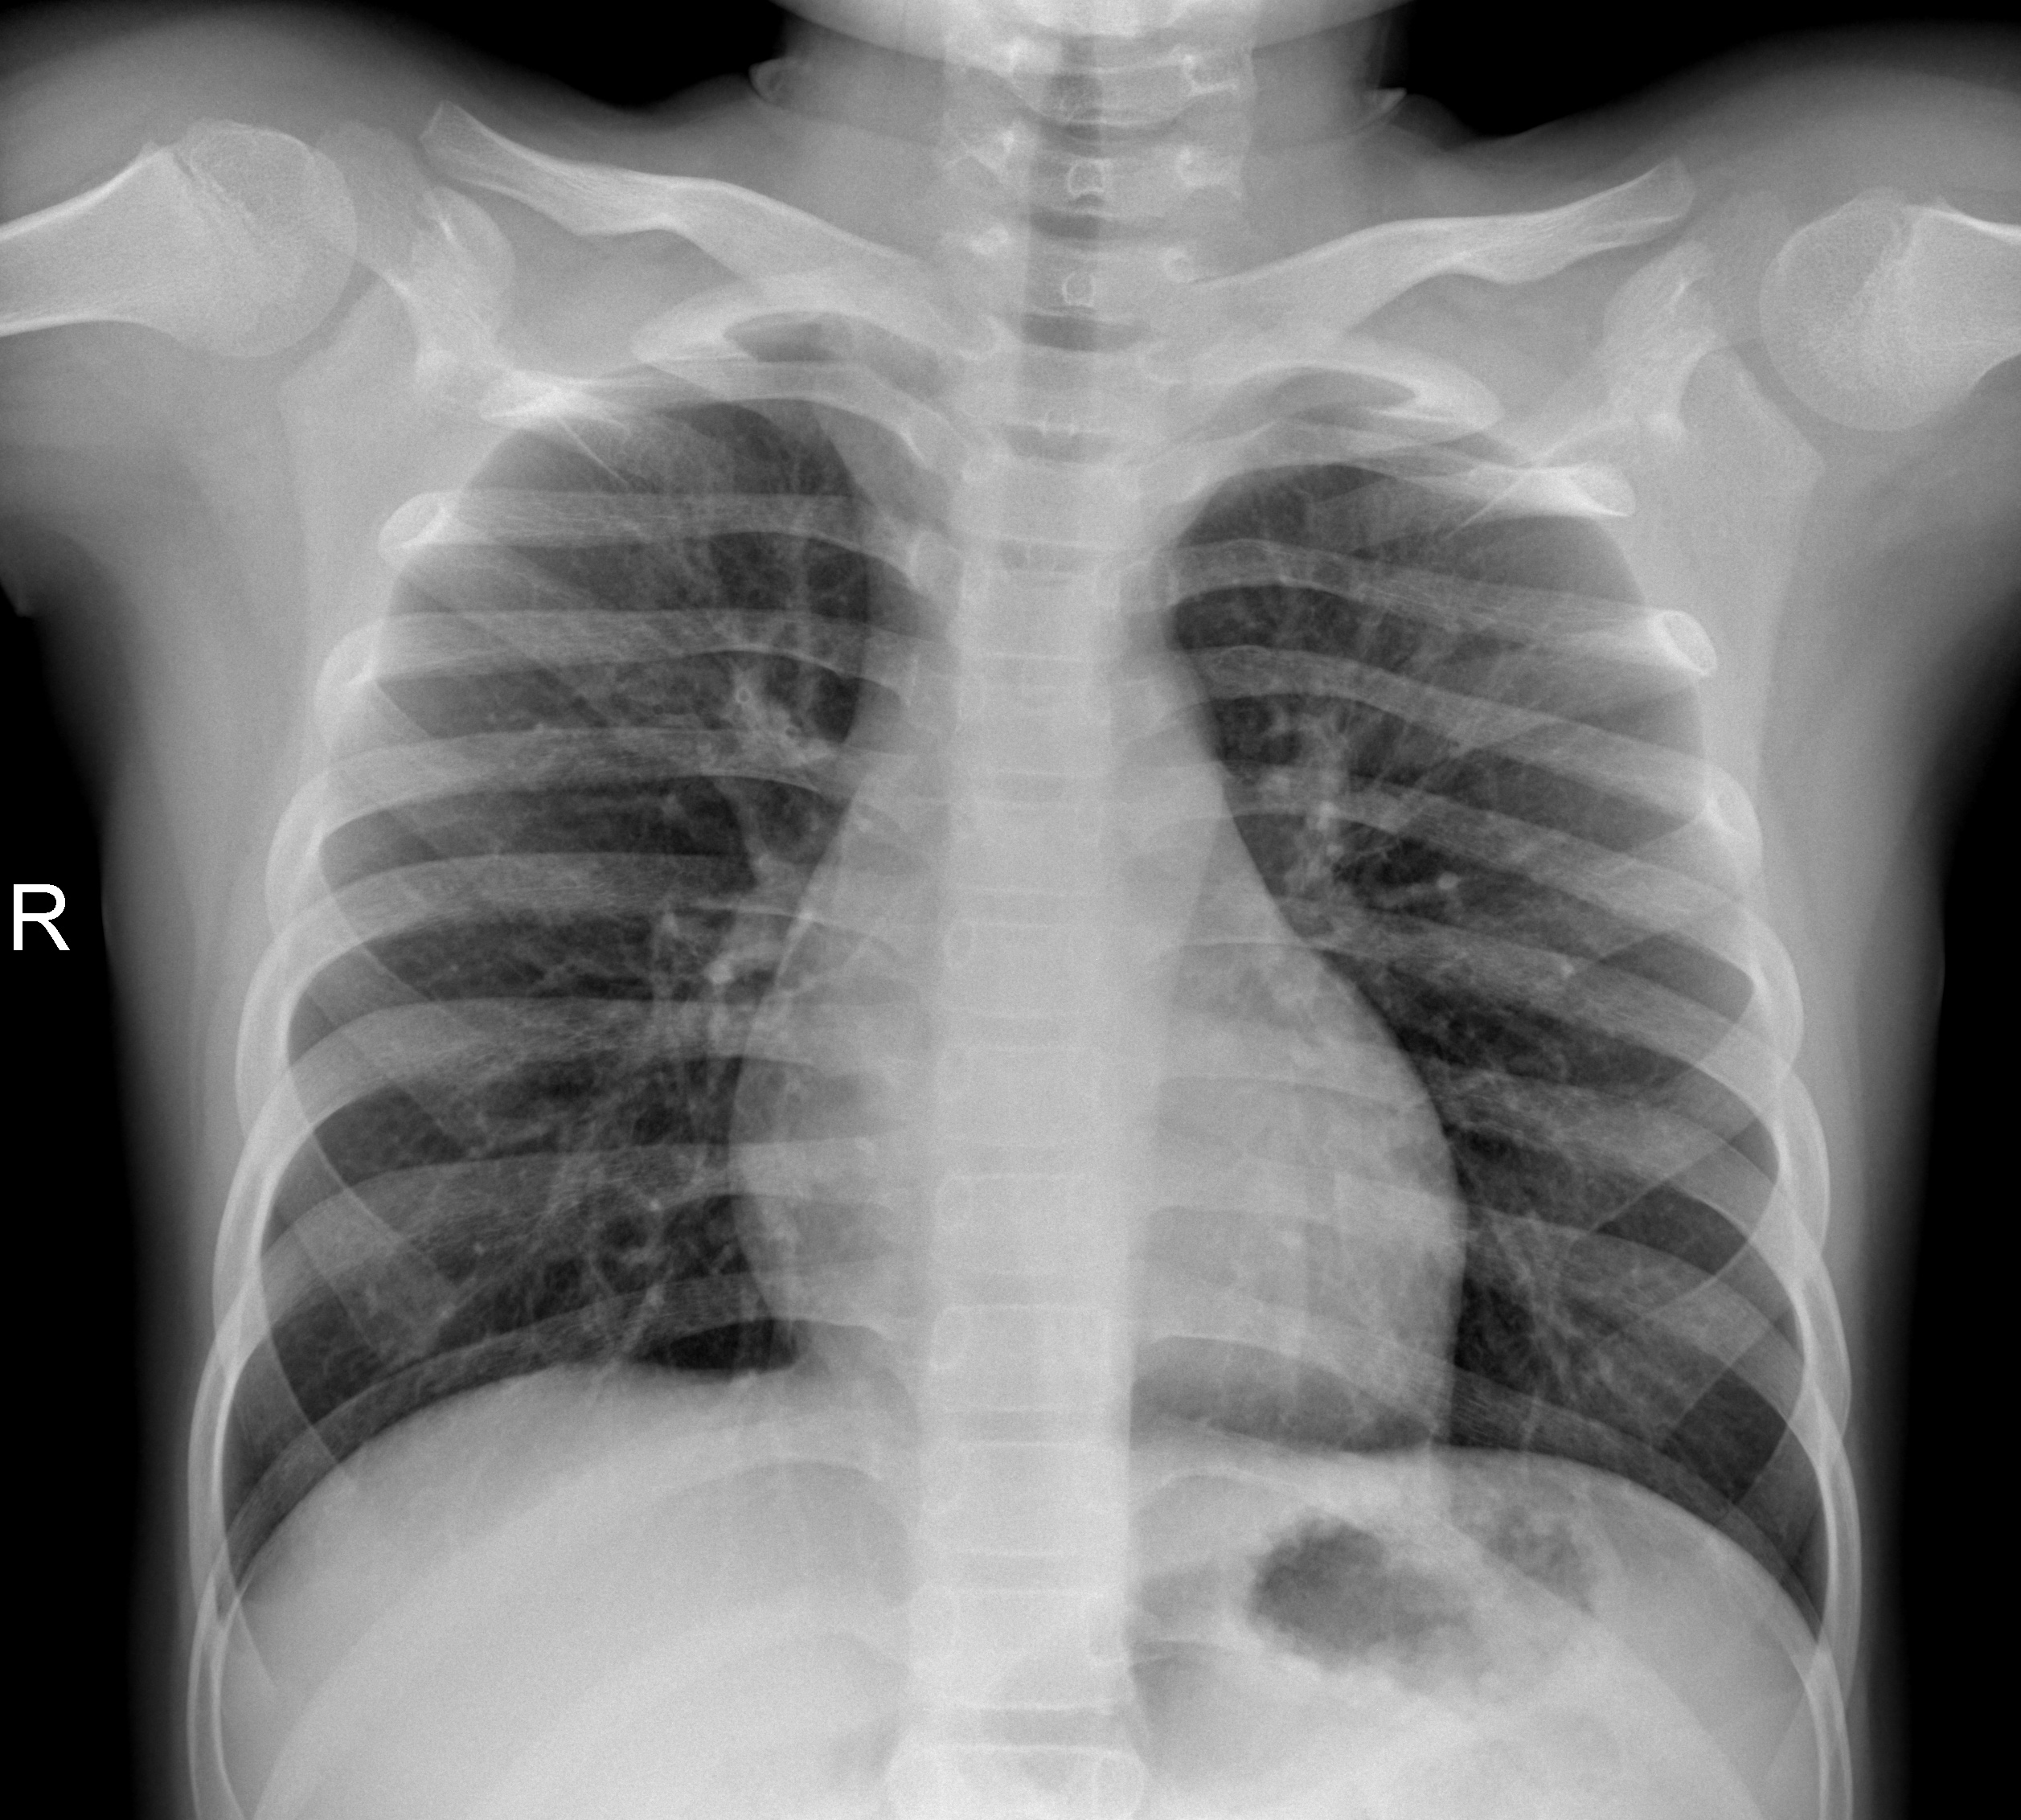
Diagnosis: NORMAL